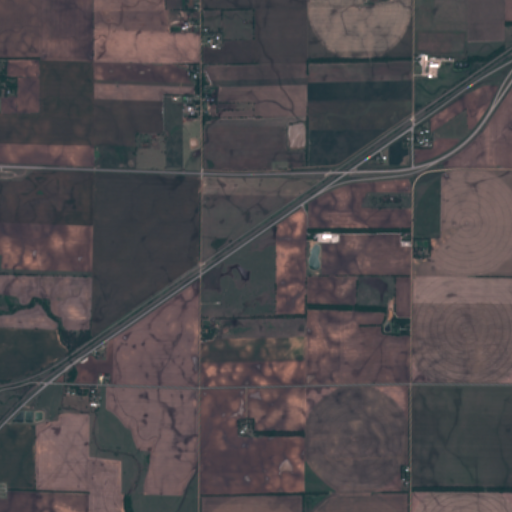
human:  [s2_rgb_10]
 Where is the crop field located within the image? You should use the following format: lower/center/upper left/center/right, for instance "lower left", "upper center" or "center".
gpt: The crop field is located in the upper right of the image.
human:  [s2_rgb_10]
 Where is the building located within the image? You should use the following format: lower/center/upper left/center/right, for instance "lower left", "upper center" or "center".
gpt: The building is located in the upper right of the image.
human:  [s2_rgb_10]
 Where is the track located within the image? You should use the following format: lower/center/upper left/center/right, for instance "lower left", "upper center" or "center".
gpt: There is no track in the image.